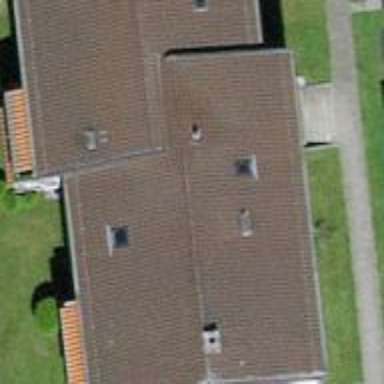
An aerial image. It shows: Residential building.